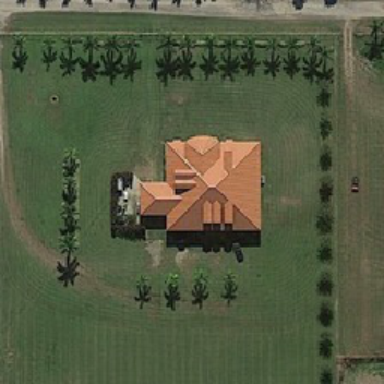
There is a yellow roof house in the center of the meadow .